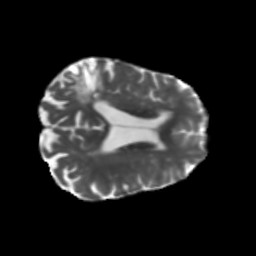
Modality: T2w
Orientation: axial
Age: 73
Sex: female
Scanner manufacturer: siemens
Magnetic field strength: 3 T
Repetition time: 5.47 s
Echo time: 0.0854 s